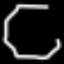
Label: octagon